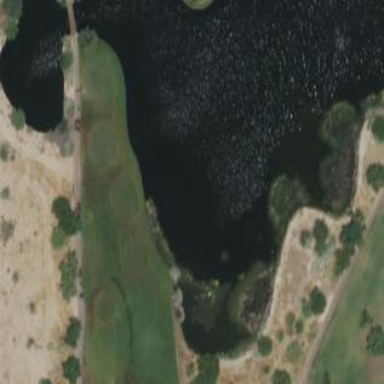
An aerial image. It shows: Water hazard on golf course. The hazard is natural water feature.